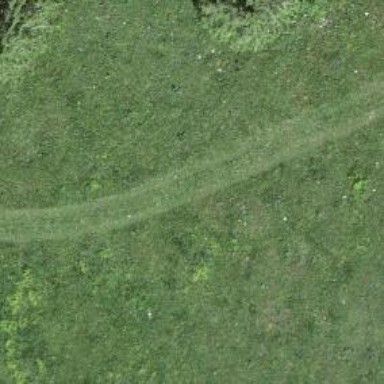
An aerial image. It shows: Unpaved track with grade 5 track type.